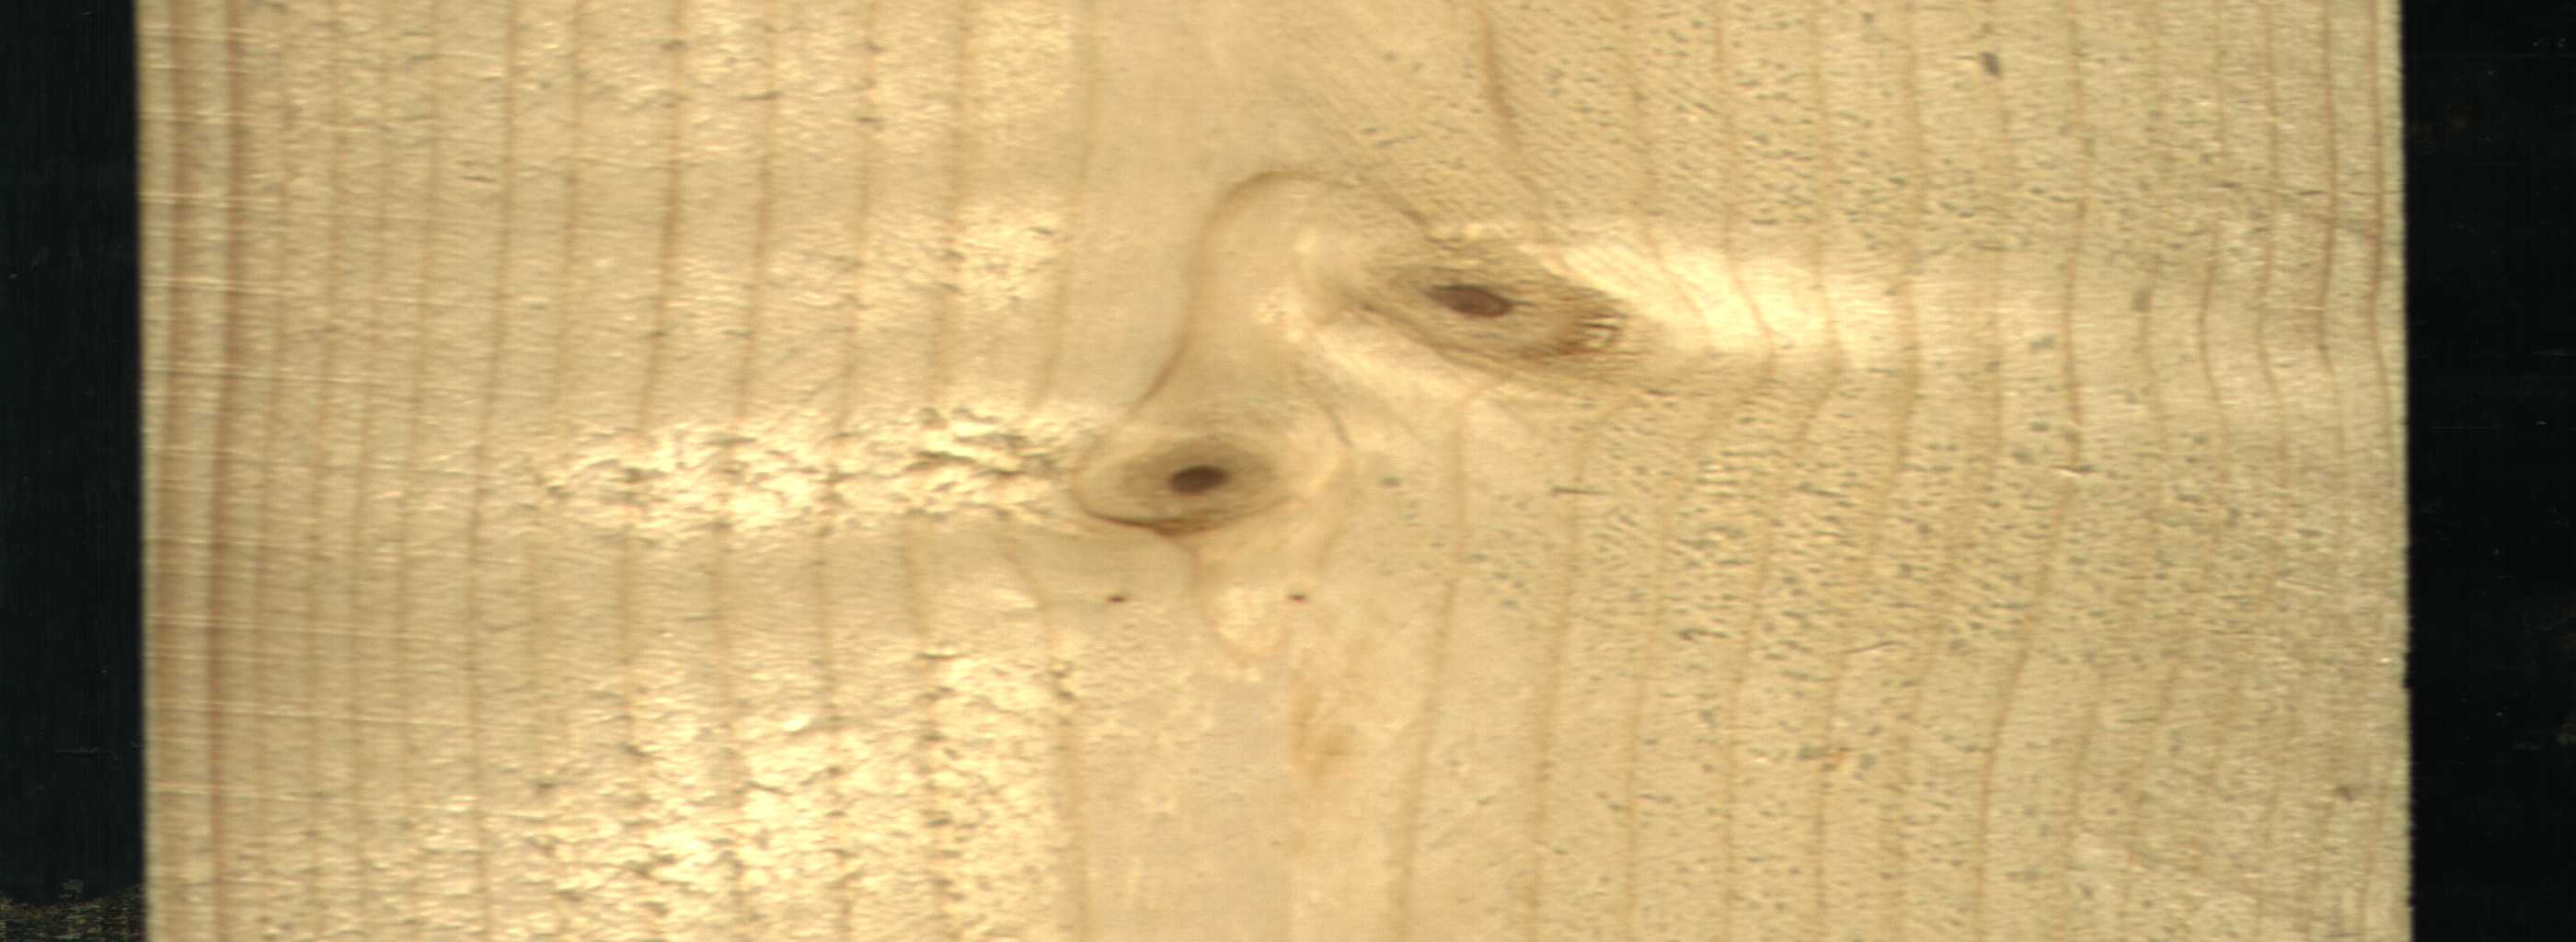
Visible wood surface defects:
Live_Knot
Live_Knot